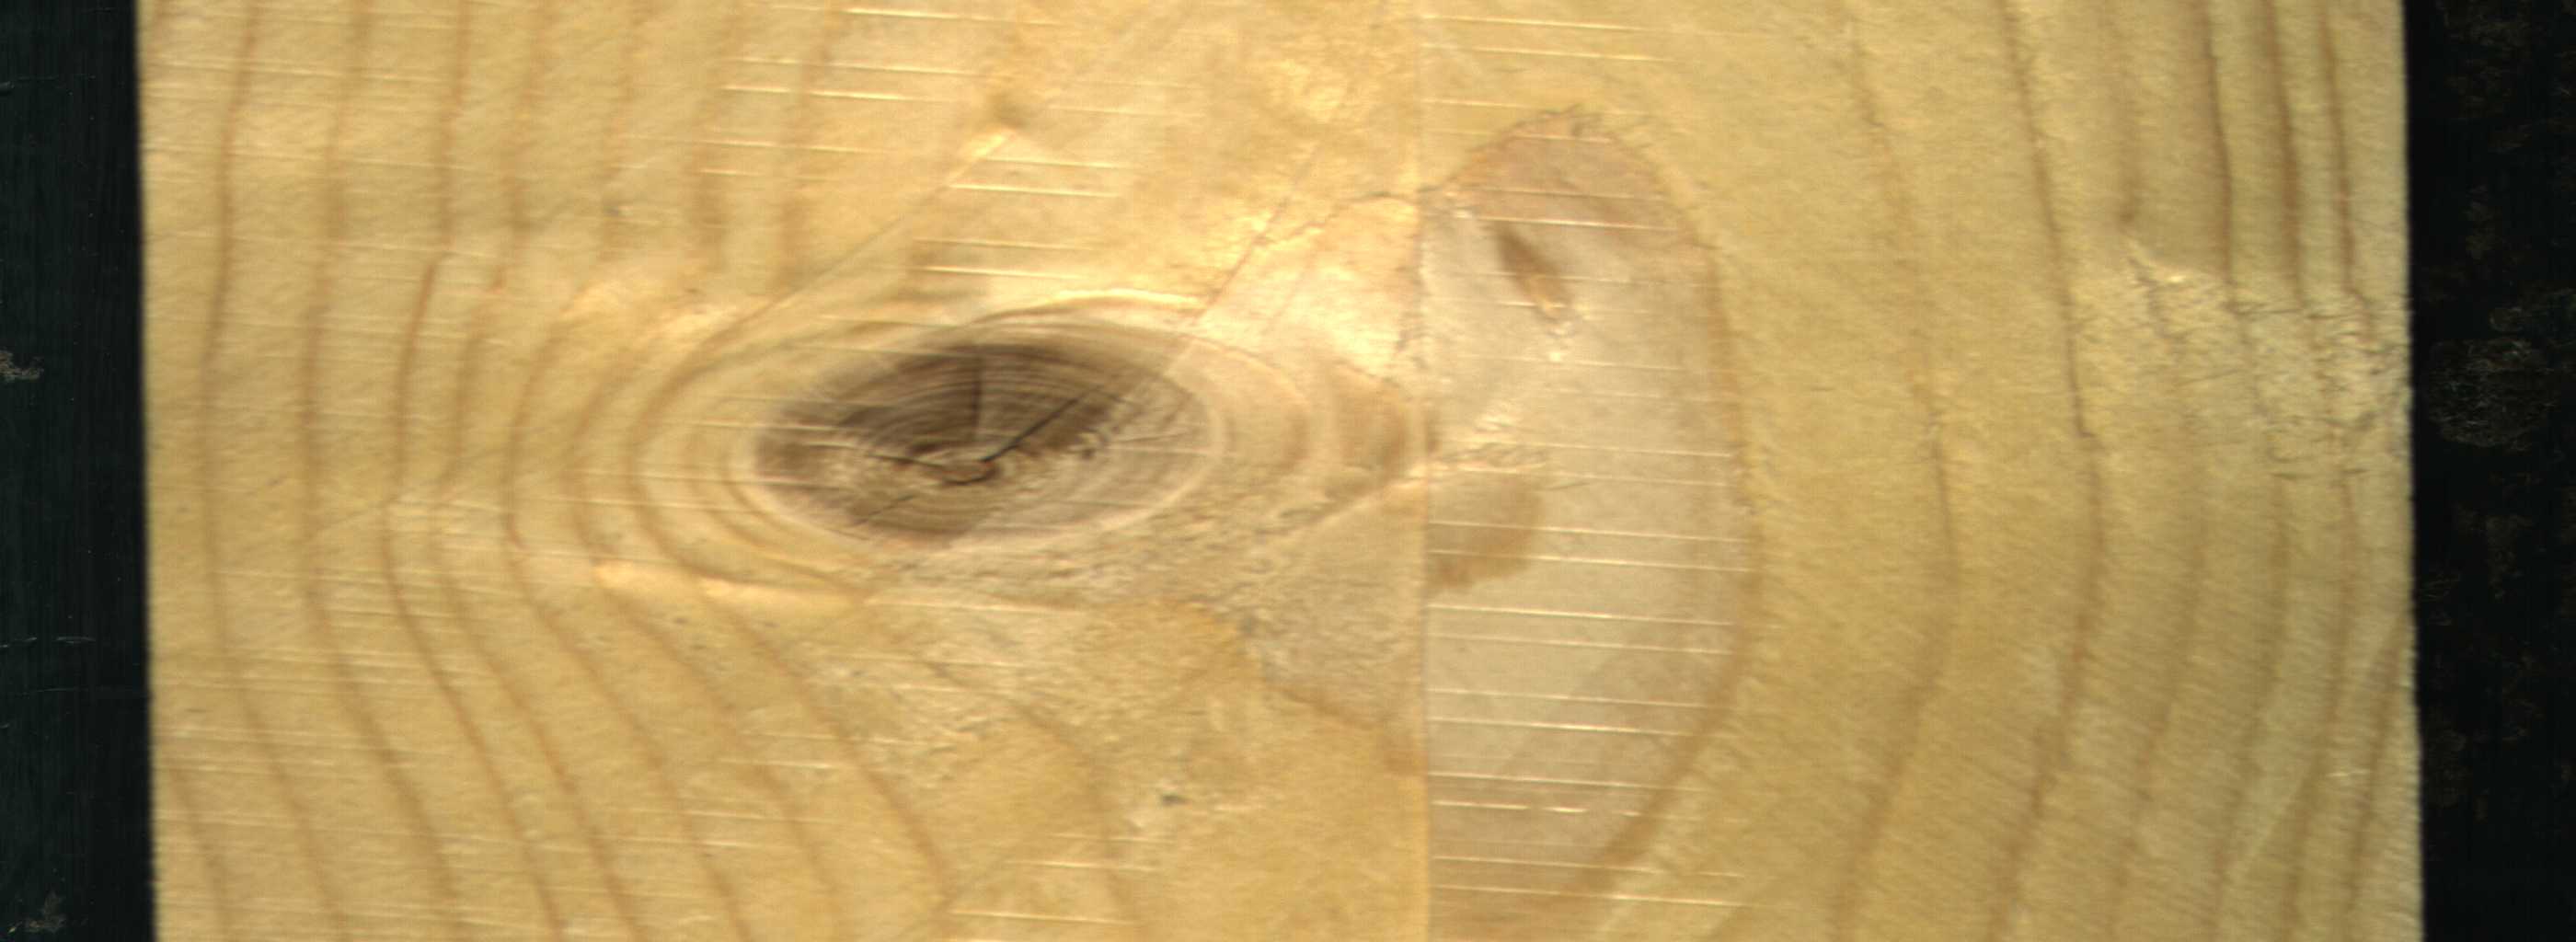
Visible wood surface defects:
knot_with_crack